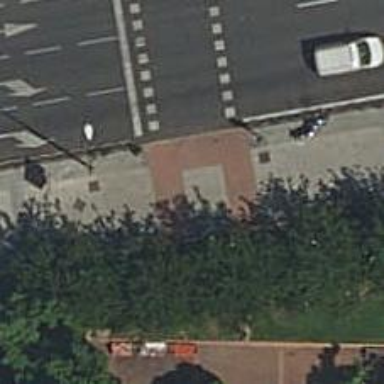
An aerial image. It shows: Marked crossing on footway with clear markings.